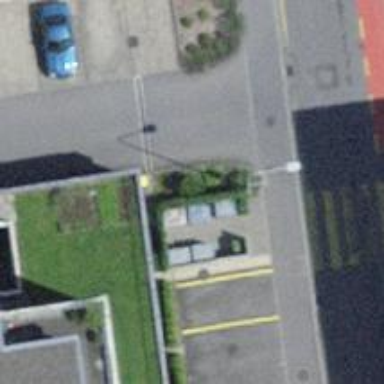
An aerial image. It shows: Post box is visible.